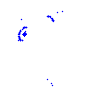
Particle: proton